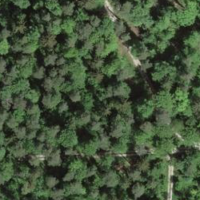
EUNIS habitat code: 41
Species observed at this site:
Certhia brachydactyla
Cyanistes caeruleus
Turdus philomelos
Troglodytes troglodytes
Chloris chloris
Dendrocopos major
Prunella modularis
Turdus viscivorus
Fringilla coelebs
Regulus ignicapilla
Buteo buteo
Sylvia atricapilla
Strix aluco
Turdus merula
Columba palumbus
Phylloscopus collybita
Poecile palustris
Parus major
Erithacus rubecula
Dryocopus martius
Milvus milvus
Certhia familiaris
Regulus regulus
Periparus ater